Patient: sex M, age 51
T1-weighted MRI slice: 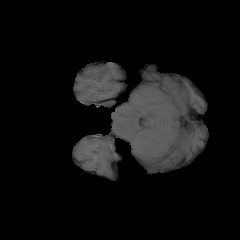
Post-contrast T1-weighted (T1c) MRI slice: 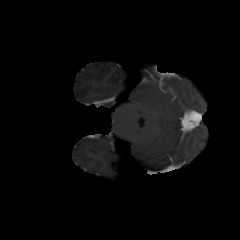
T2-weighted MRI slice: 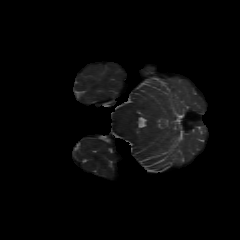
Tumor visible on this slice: no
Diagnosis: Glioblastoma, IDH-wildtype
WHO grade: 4